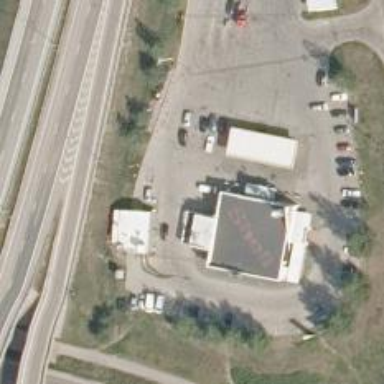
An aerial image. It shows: Convenience shop.